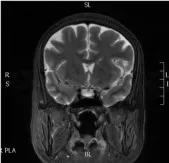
MRI of our patient. Is coronal T2. All show normal pituitary morphology.
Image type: radiology (mri)